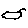
Label: cloud